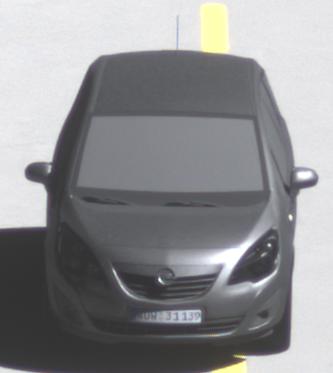
Make: Opel
Model: Meriva 1.4
Detailed model: Meriva (B)
Model produced from: 2010/05
Model produced until: 2013/11
Doors: 5
Color: gray
Road condition: dry road
Daytime: midday
Contrast: high contrast